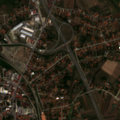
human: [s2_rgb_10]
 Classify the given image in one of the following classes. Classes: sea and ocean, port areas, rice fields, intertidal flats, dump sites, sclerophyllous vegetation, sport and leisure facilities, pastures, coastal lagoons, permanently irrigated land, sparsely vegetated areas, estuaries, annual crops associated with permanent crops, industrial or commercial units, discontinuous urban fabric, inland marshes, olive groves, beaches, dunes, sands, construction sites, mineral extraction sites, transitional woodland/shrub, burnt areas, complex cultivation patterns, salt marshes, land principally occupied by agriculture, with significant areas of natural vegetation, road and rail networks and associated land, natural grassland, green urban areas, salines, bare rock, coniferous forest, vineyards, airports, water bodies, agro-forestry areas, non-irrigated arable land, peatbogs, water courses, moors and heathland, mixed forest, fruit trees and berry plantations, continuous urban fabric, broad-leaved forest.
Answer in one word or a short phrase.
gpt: discontinuous urban fabric, non-irrigated arable land, complex cultivation patterns